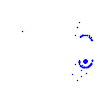
Particle: pion